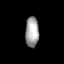
Tissue: lung
Cell type: Epithelial cells
Senescence score: 0.1923
Nuclear area (px): 405
Mean DAPI intensity: 159.622